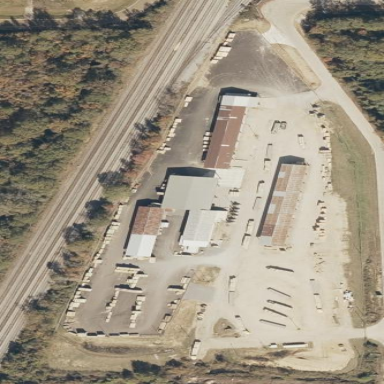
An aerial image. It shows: Industrial area with sawmill. The industrial site includes works related to sawmill operations.